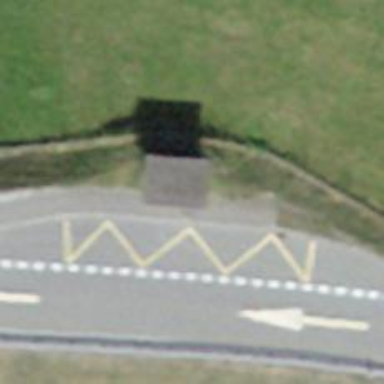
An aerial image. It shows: Bus stop with public transport platform. The bus stop has shelter of public transport type.